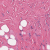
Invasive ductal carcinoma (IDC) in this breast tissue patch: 0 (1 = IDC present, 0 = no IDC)